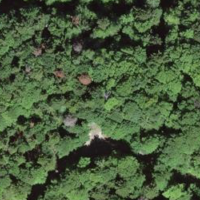
EUNIS habitat code: 44
Species observed at this site:
Fagus sylvatica